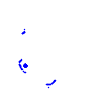
Particle: proton